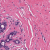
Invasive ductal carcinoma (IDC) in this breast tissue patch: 0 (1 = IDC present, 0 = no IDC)